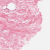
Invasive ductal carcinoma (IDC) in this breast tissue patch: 0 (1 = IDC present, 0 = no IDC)